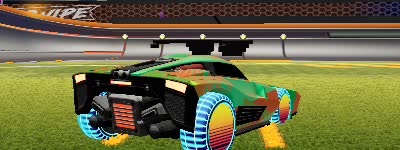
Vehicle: breakout